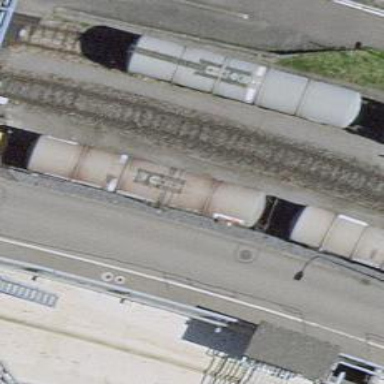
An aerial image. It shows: Railway yard.